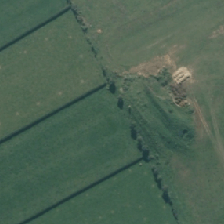
Land cover: urban_build_up